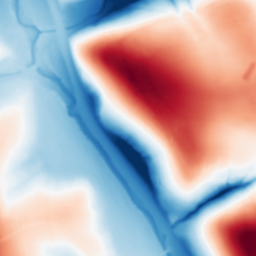
Category: multiscale
Decomposition family: dog
Decomposition parameters: sigma_low: 1
sigma_high: 50
Upsampling method: bspline
Upsampling parameters: scale: 8
Upsampling scale: 8